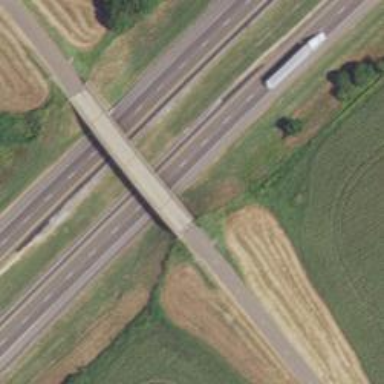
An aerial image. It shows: Unclassified road with beam bridge.